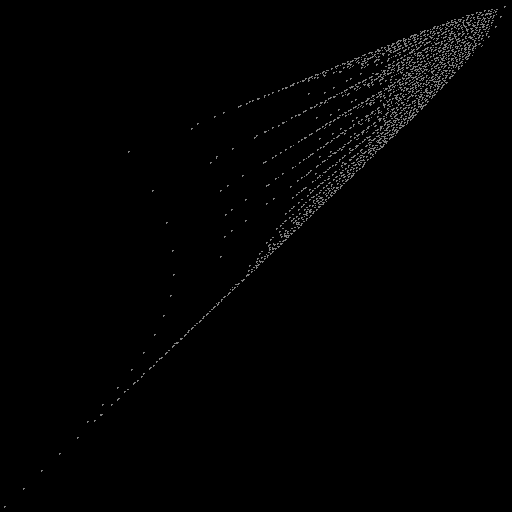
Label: drumlin